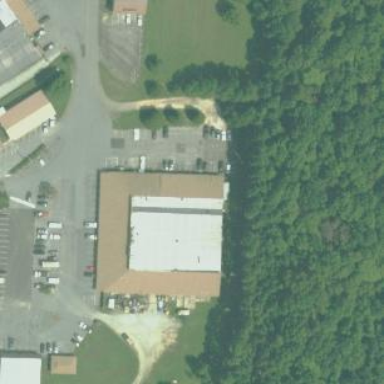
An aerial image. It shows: Commercial building.